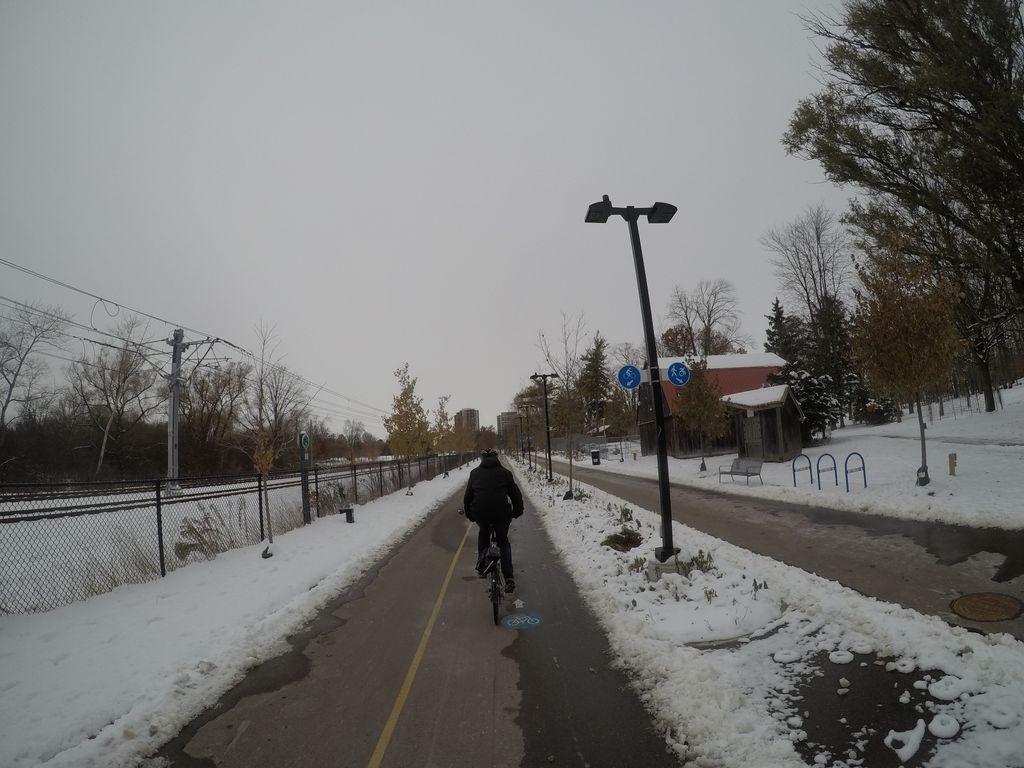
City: kitchener-waterloo